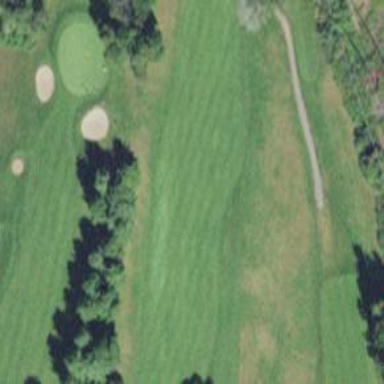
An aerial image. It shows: Golf hole.